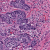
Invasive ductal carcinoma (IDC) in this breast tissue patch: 1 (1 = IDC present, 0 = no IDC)